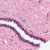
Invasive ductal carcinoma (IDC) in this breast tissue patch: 0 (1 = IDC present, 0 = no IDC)